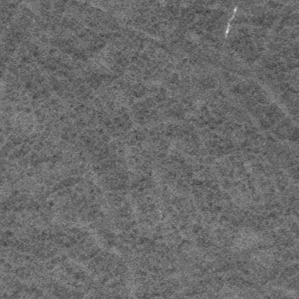
Label: frost